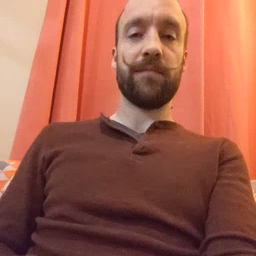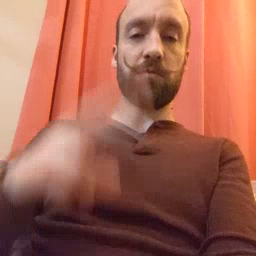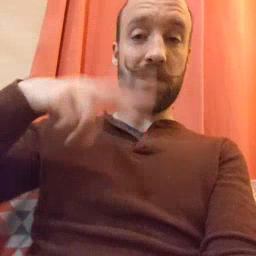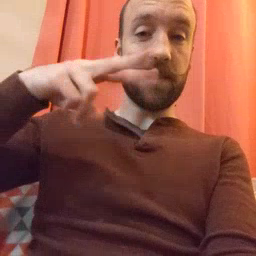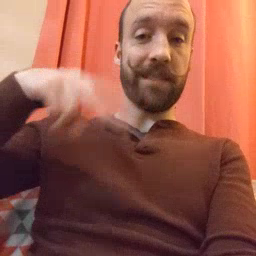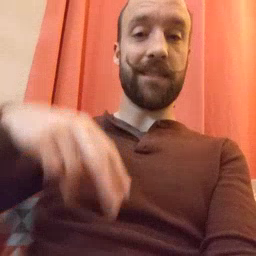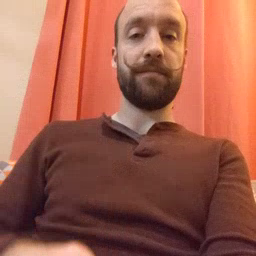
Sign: read